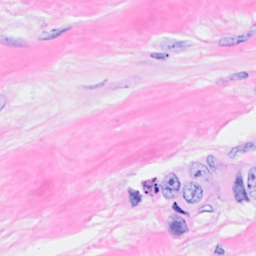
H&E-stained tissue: Breast